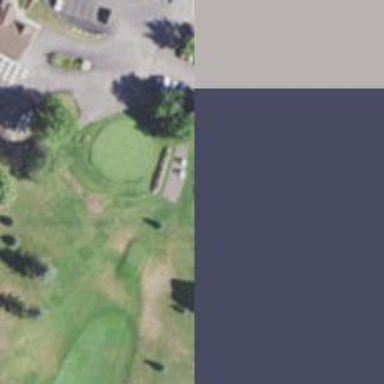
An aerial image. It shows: Grass area designated as golf tee.